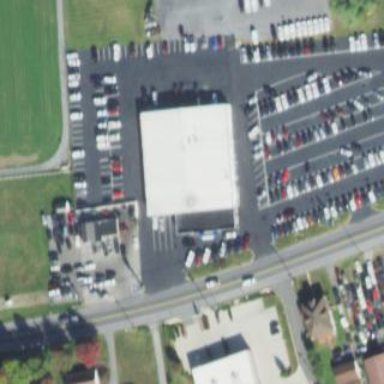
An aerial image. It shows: Building housing car shop.